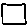
Label: square